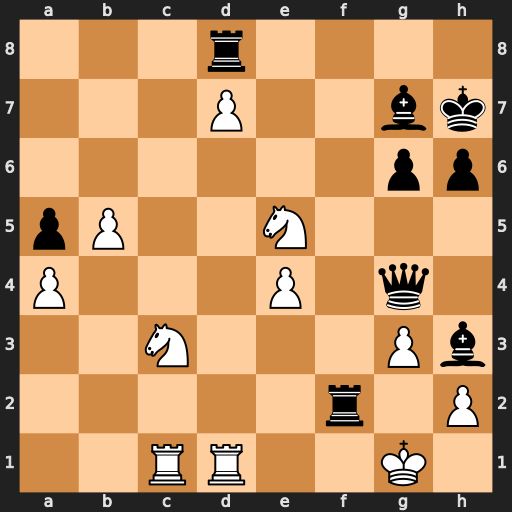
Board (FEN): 3r4/3P2bk/6pp/pP2N3/P3P1q1/2N3Pb/5r1P/2RR2K1
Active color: w
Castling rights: -
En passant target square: -
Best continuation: Nxg4 Rg2+ Kh1 Rb2 Ne3